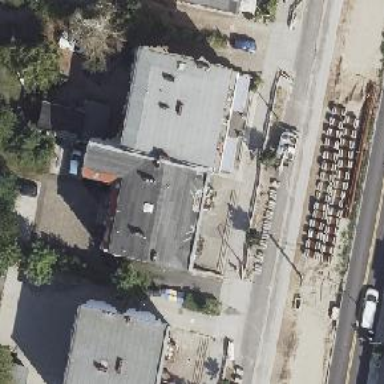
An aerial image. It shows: Beauty shop.